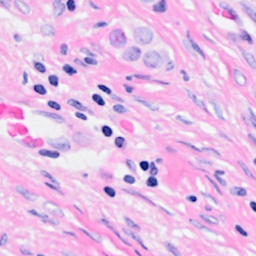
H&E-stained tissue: Breast